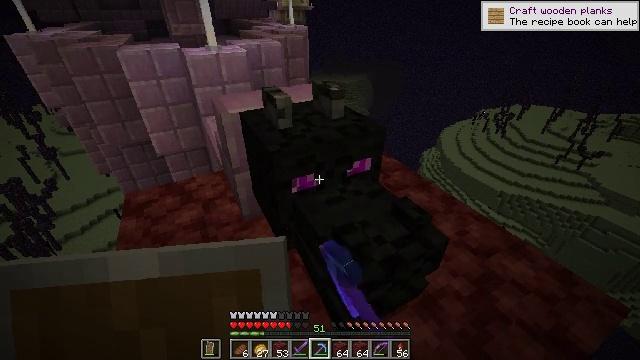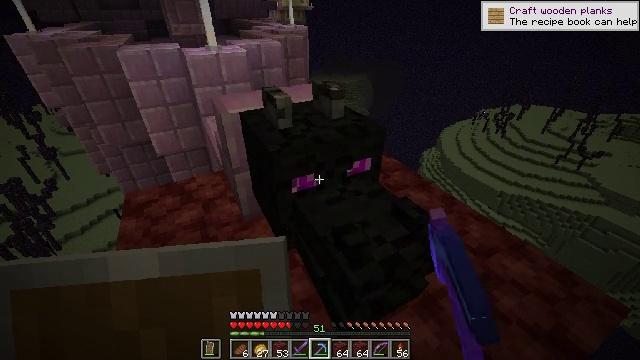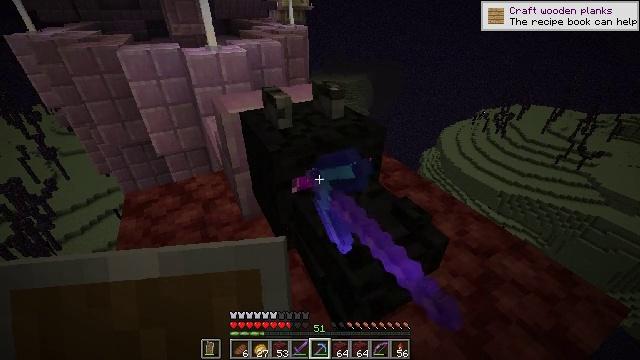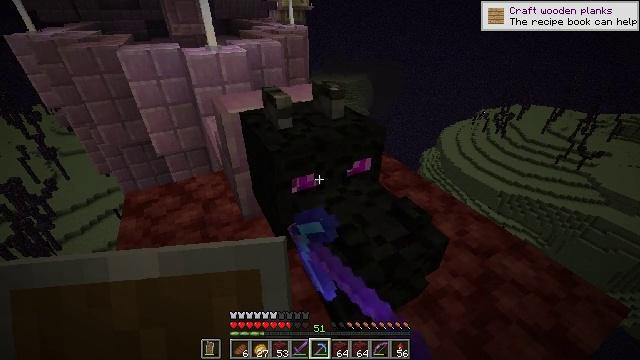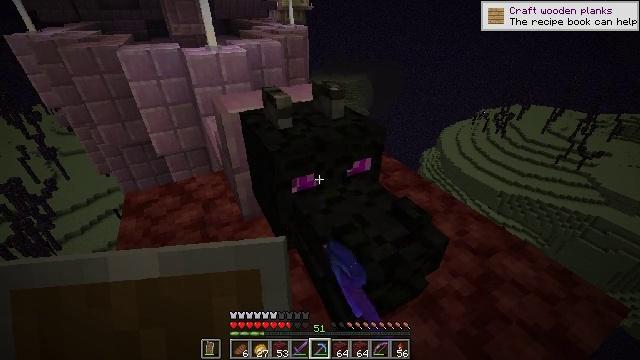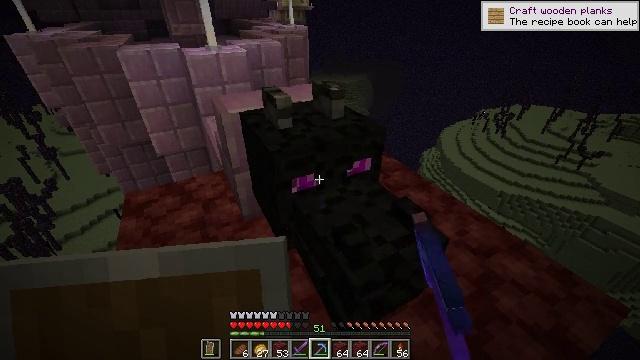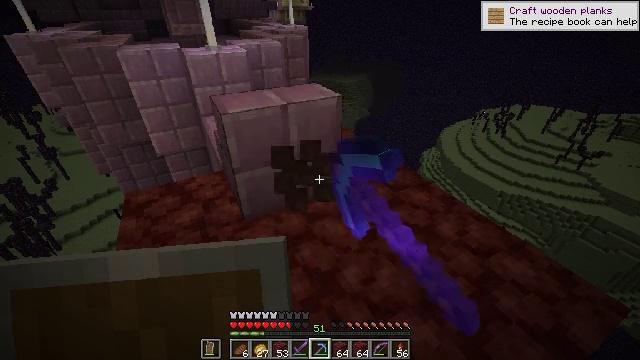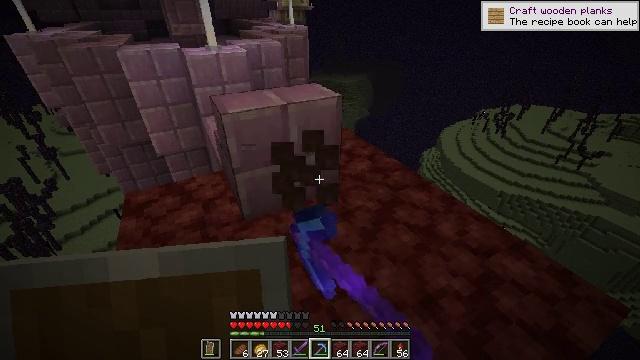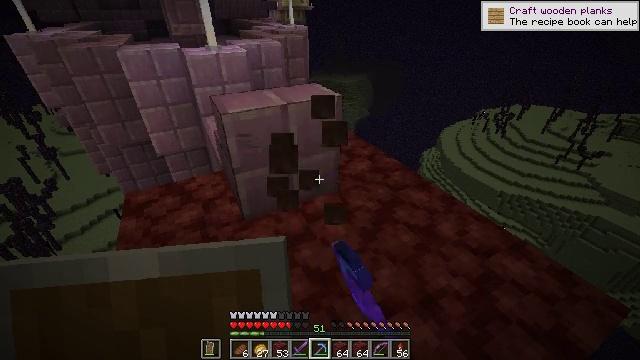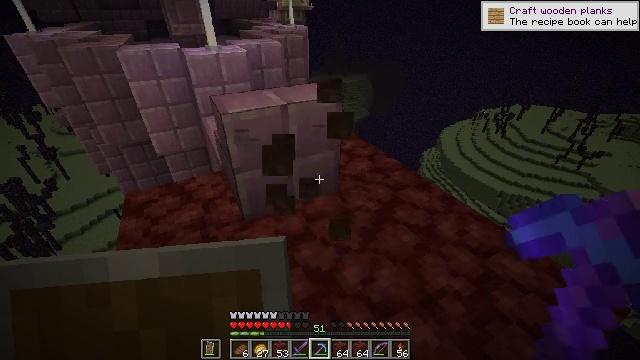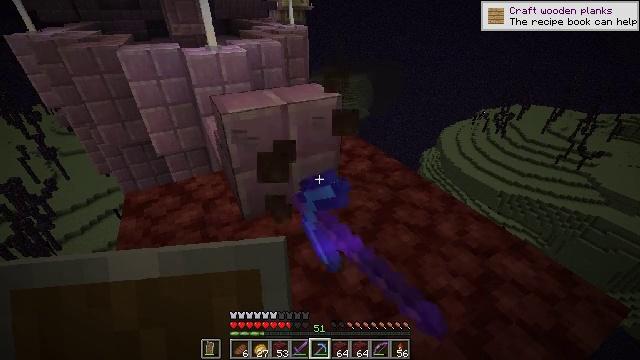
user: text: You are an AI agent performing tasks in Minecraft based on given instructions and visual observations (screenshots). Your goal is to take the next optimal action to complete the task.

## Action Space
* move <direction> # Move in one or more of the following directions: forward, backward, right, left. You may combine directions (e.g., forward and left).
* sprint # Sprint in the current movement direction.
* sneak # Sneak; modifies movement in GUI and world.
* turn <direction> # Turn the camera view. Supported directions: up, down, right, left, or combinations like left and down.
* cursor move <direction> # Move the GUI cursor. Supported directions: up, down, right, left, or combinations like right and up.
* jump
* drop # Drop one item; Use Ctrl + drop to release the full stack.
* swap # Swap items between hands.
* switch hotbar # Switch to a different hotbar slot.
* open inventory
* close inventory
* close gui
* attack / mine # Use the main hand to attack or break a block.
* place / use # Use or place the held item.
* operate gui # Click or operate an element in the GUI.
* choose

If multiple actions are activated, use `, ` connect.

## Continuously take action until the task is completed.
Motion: motion action
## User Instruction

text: Collect the dragon head from its wall placement.
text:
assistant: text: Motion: attack / mine
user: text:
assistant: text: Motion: attack / mine
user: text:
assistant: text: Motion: attack / mine
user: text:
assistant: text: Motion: attack / mine
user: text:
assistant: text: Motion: attack / mine
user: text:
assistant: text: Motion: attack / mine
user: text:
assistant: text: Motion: attack / mine
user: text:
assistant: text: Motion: attack / mine
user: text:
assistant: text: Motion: attack / mine
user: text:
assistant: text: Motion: no_op
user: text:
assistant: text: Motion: no_op